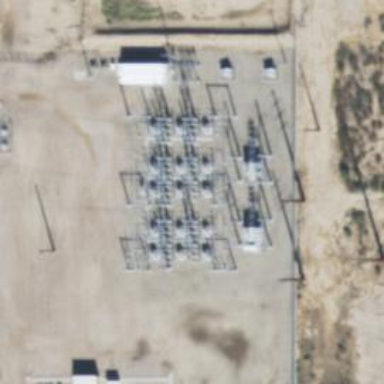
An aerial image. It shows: Switch for power supply.